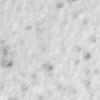
Label: no_change